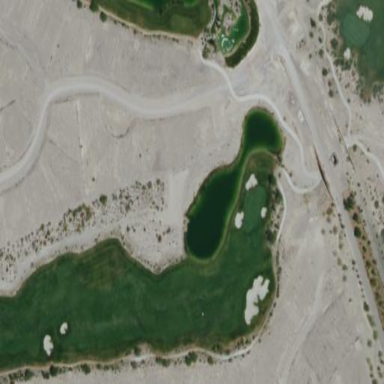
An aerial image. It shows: Rough grassy area used for golf.